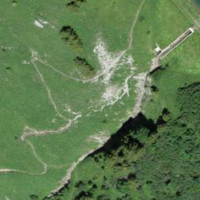
EUNIS habitat code: 23
Species observed at this site:
Parnassia palustris
Melitaea diamina
Corvus corax